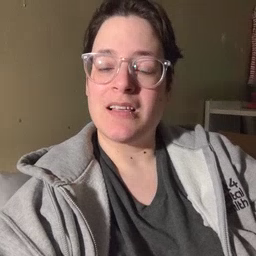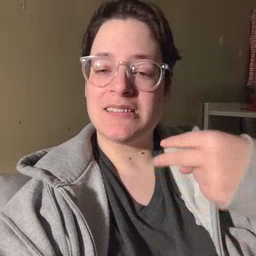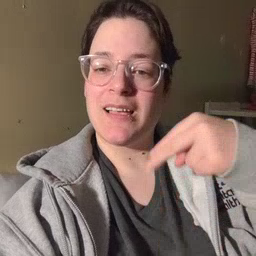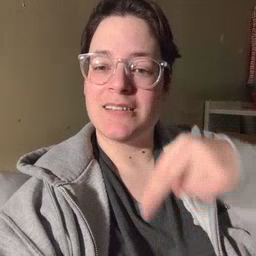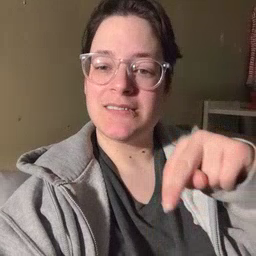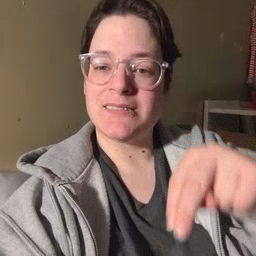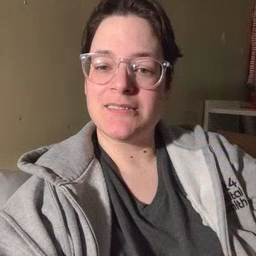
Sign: dance